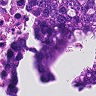
Metastatic tissue present: yes